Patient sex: M
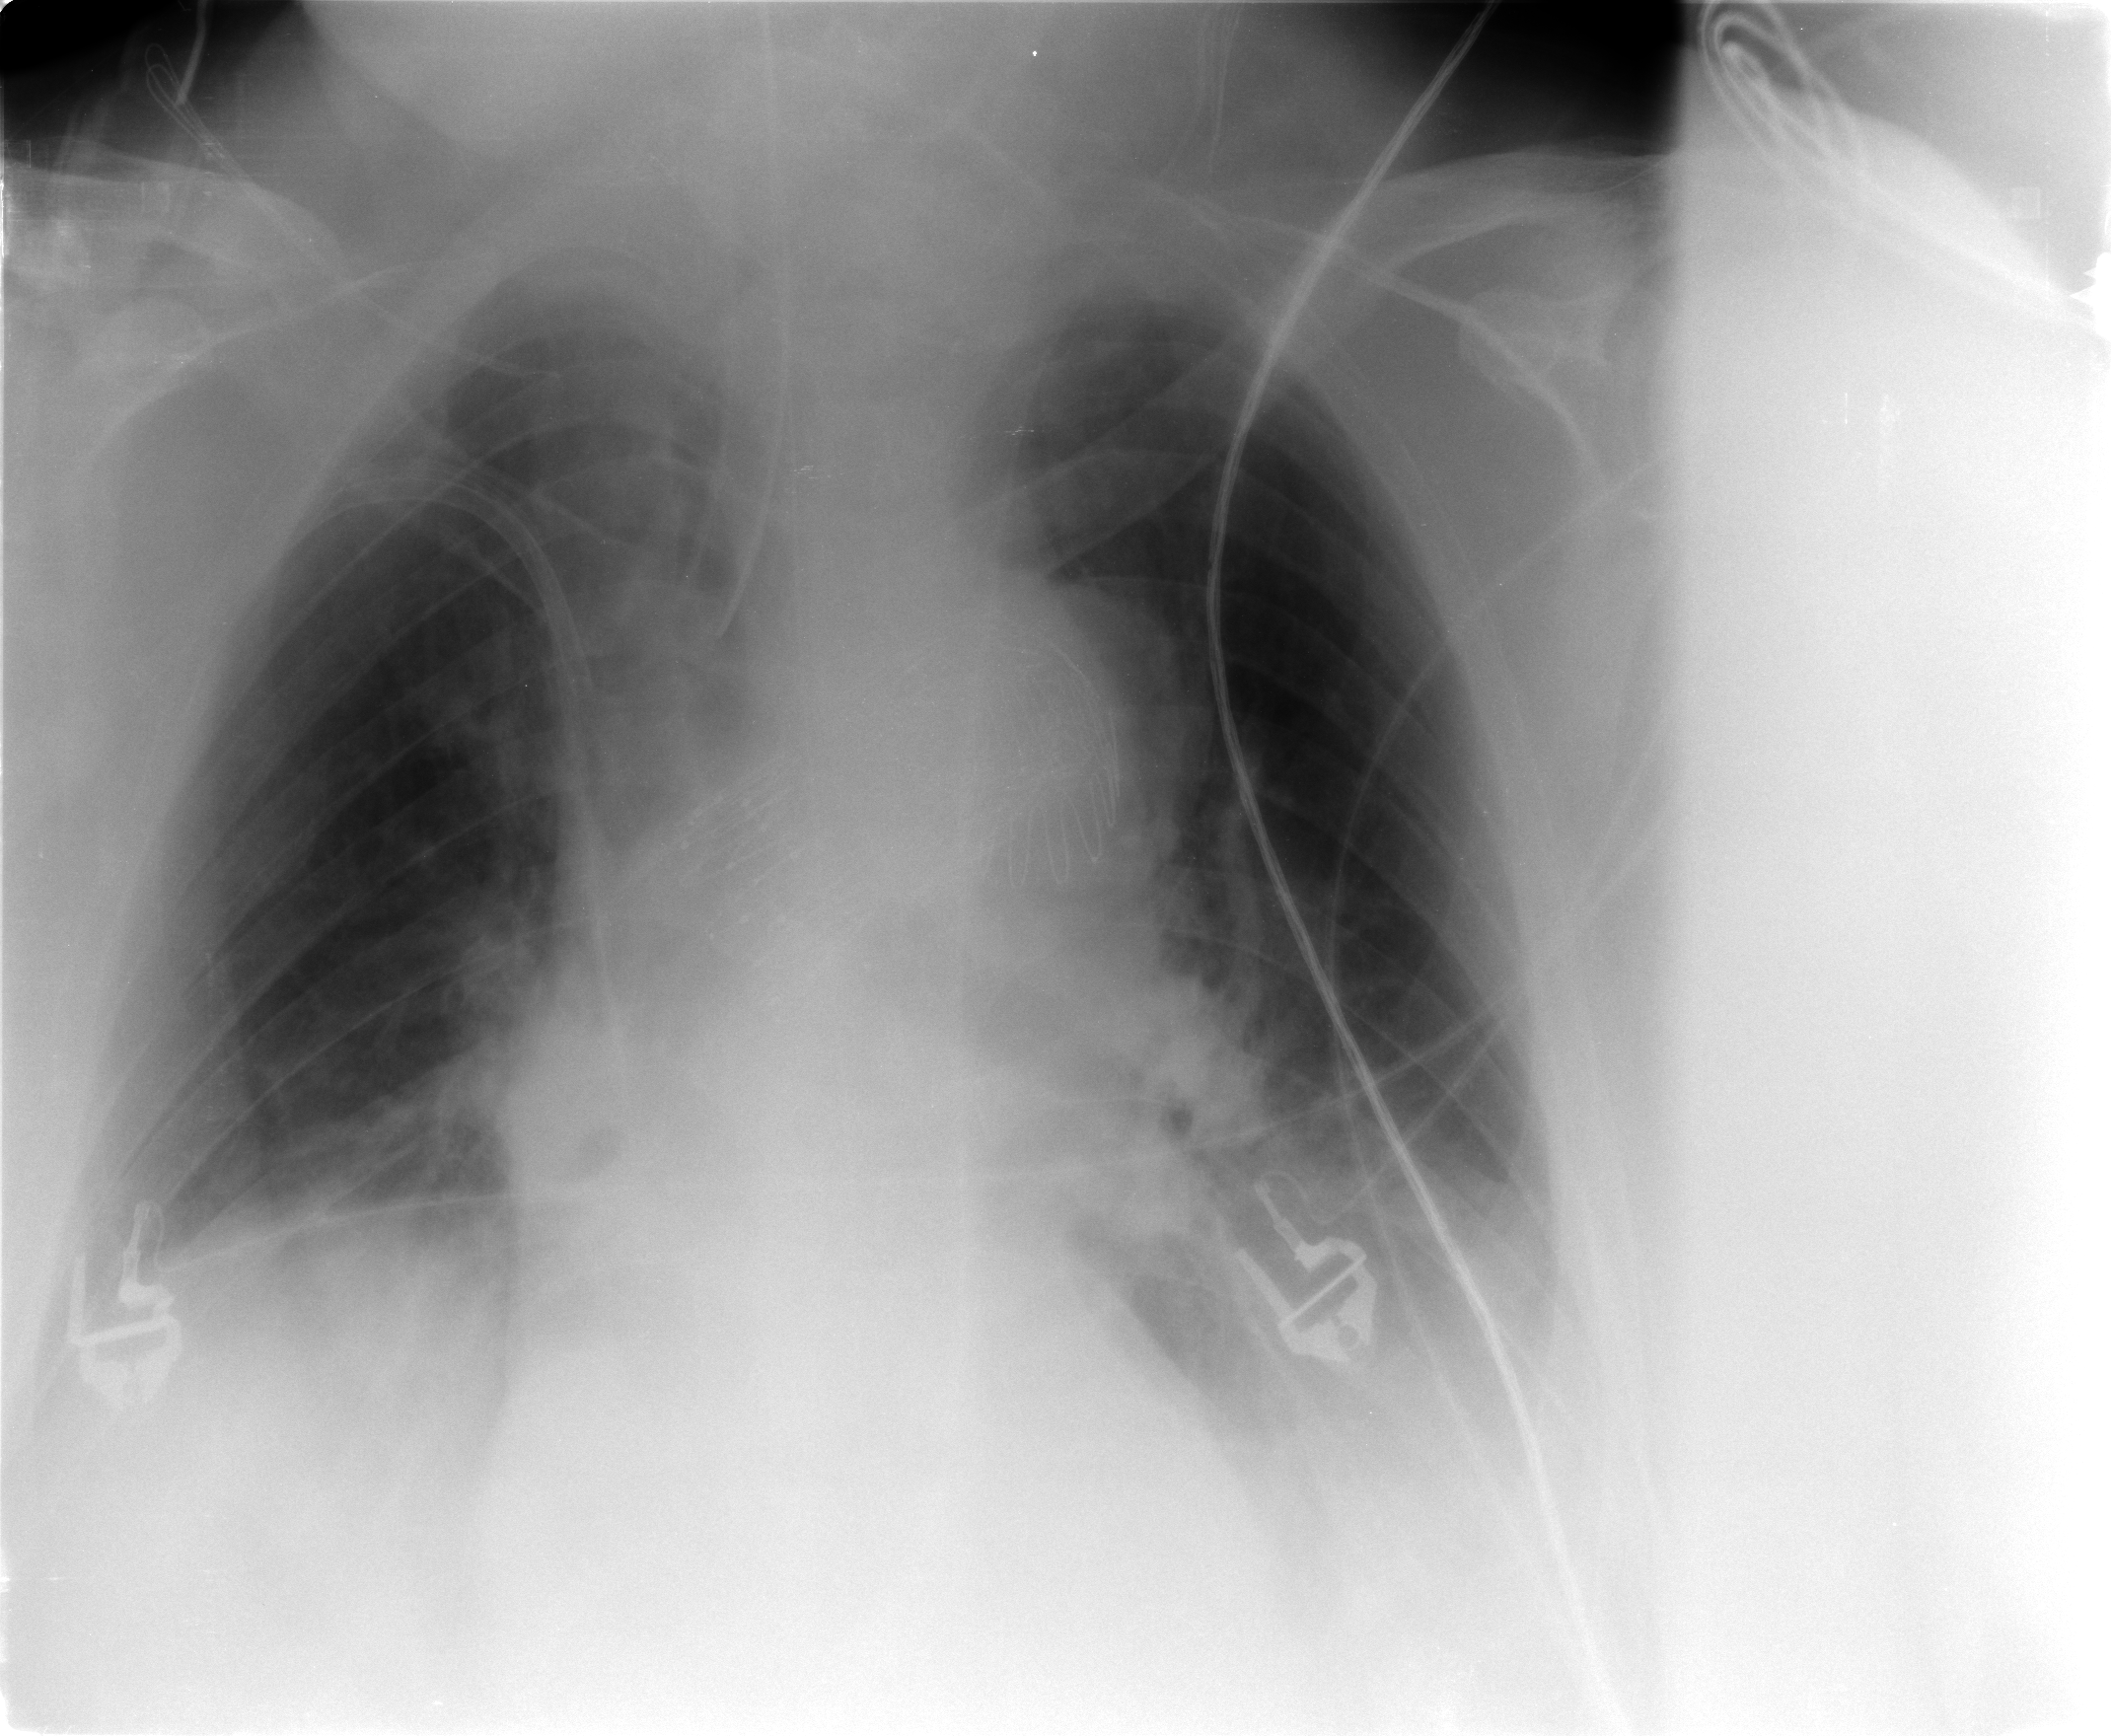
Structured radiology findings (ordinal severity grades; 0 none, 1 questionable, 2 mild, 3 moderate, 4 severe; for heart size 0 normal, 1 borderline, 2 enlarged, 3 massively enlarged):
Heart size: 0
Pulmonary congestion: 2
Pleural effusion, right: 2
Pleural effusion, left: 2
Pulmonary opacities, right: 0
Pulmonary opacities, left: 0
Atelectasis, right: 2
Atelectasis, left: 2